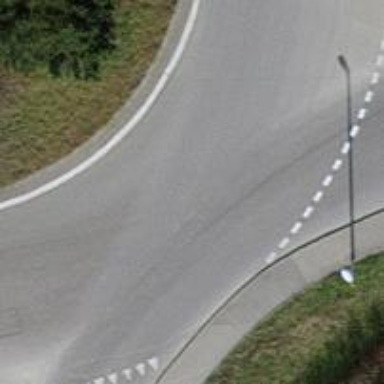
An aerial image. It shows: Roundabout at primary highway.